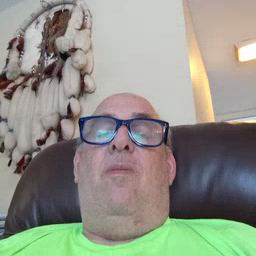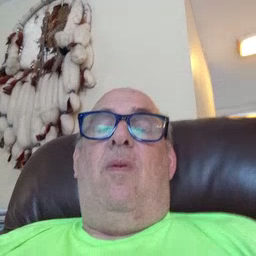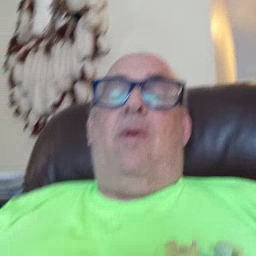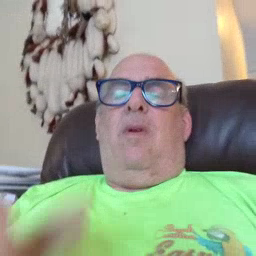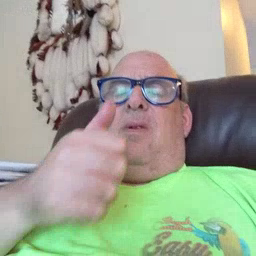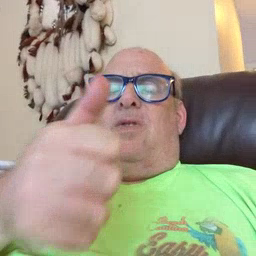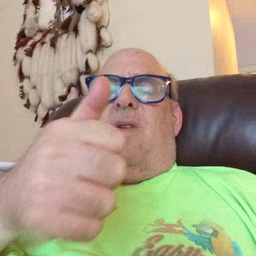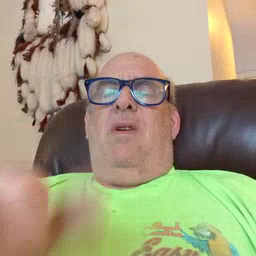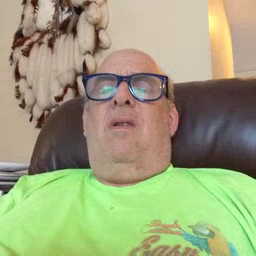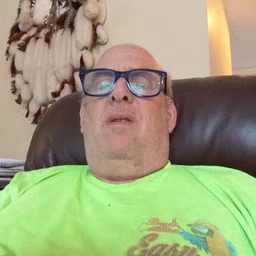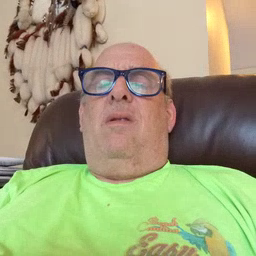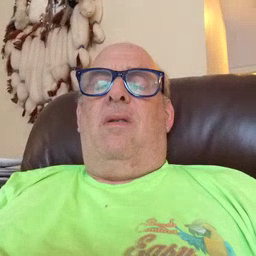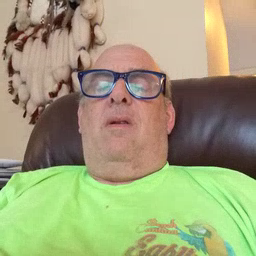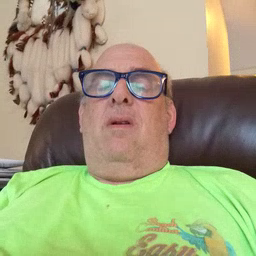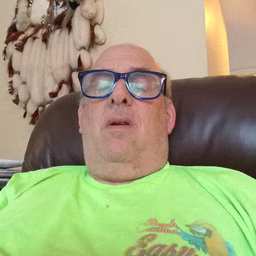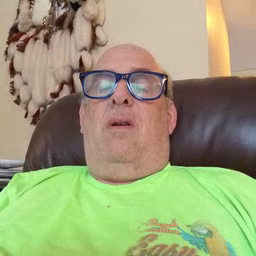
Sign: yourself